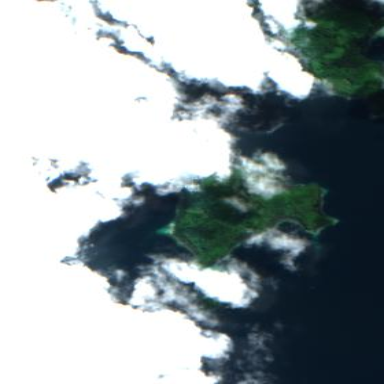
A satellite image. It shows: Island with natural coastline.